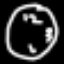
Label: clock